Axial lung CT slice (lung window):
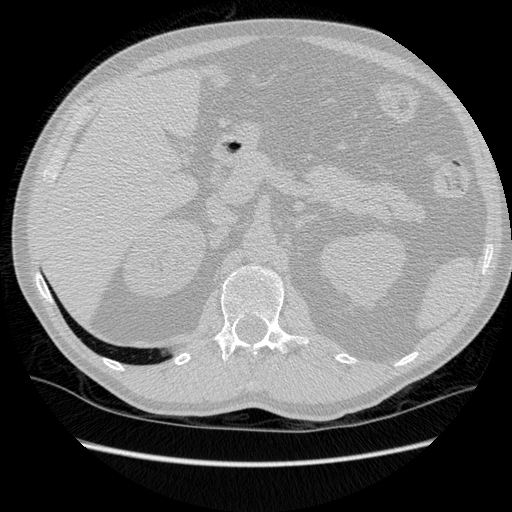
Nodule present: no